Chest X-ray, PA view. Patient: 60 years old, sex M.
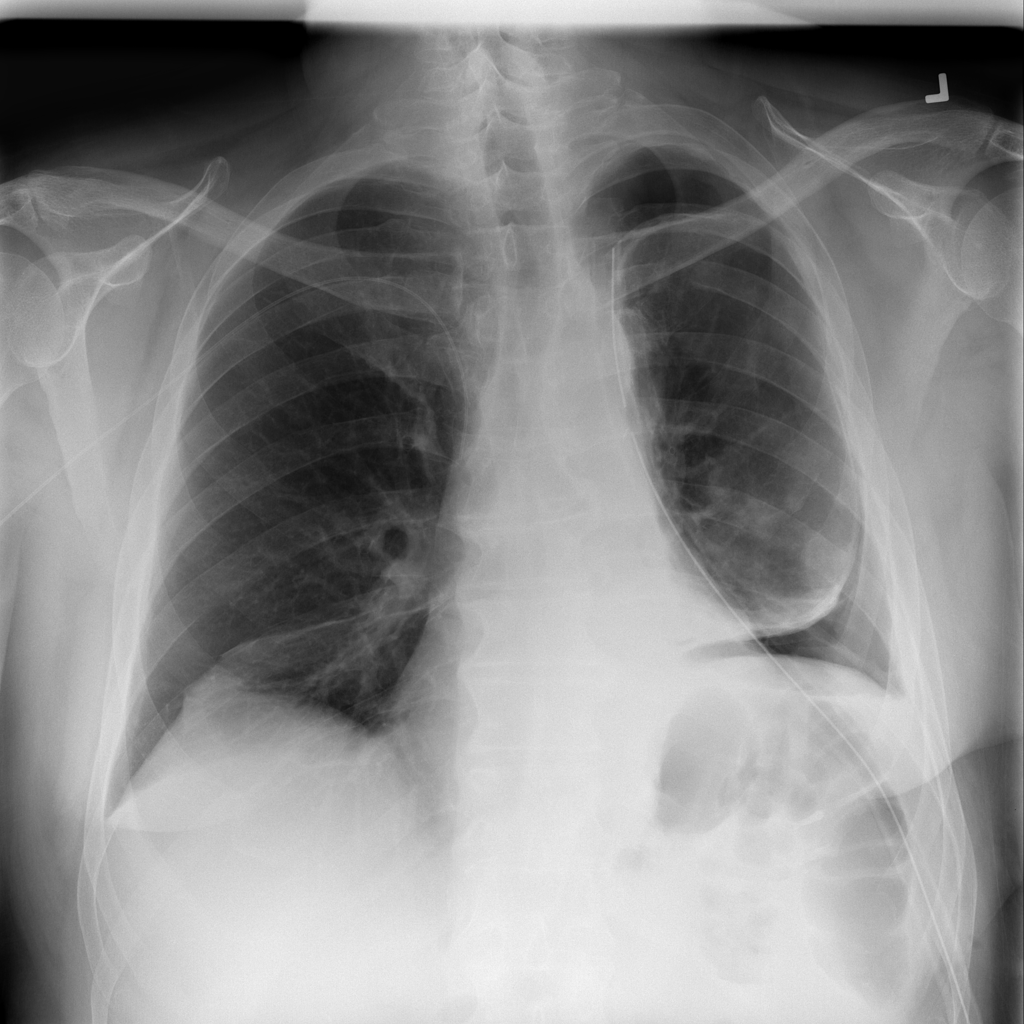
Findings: Pneumothorax